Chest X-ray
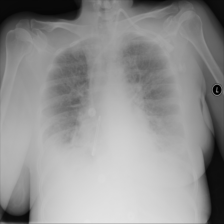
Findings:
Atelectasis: negative
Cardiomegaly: negative
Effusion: negative
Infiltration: negative
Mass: negative
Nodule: negative
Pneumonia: negative
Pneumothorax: negative
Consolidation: negative
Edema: negative
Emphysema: negative
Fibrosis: negative
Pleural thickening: negative
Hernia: negative